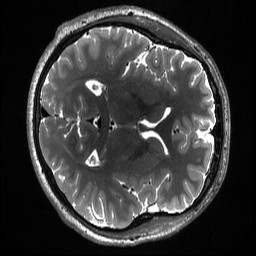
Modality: T2w
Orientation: axial
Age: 21